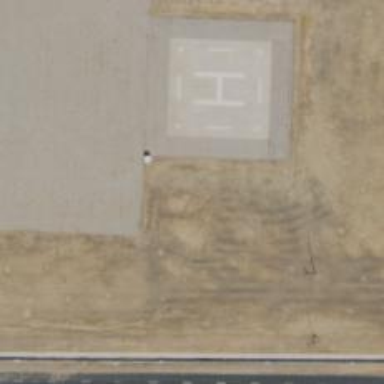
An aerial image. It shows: Image of helipad at airport.